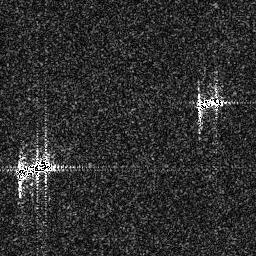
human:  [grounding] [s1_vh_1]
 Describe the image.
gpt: In the satellite image, there is  <ref>1 medium ship </ref> <box>[[5, 60, 21, 72, 0]]</box> located at left,  <ref>1 medium ship </ref> <box>[[75, 37, 88, 43, 0]]</box> located at right.